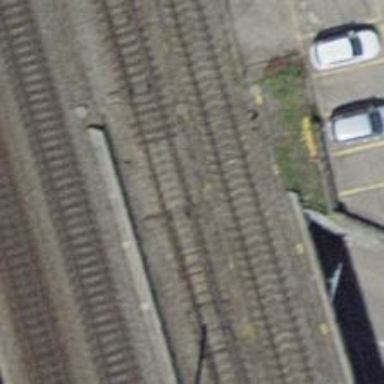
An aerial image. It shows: Railway bridge with electrified contact line. There is one track on the bridge.